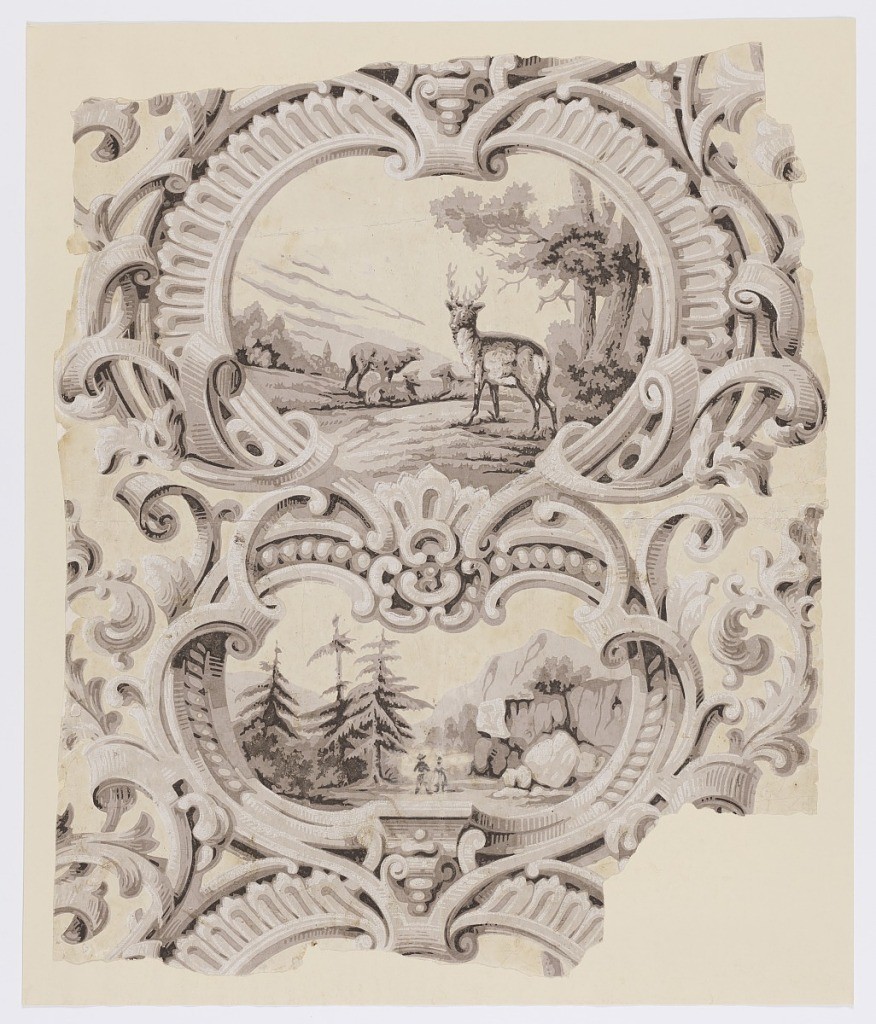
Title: Sidewall
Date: ca. 1860
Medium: Block printed on machine-made paper
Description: Rococo revival design with inset landscape cartouches of alternating deer and two figures in pine tree and cliffs.  Printed in grisaille on off-white satin ground.